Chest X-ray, PA view. Patient: 56 years old, sex F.
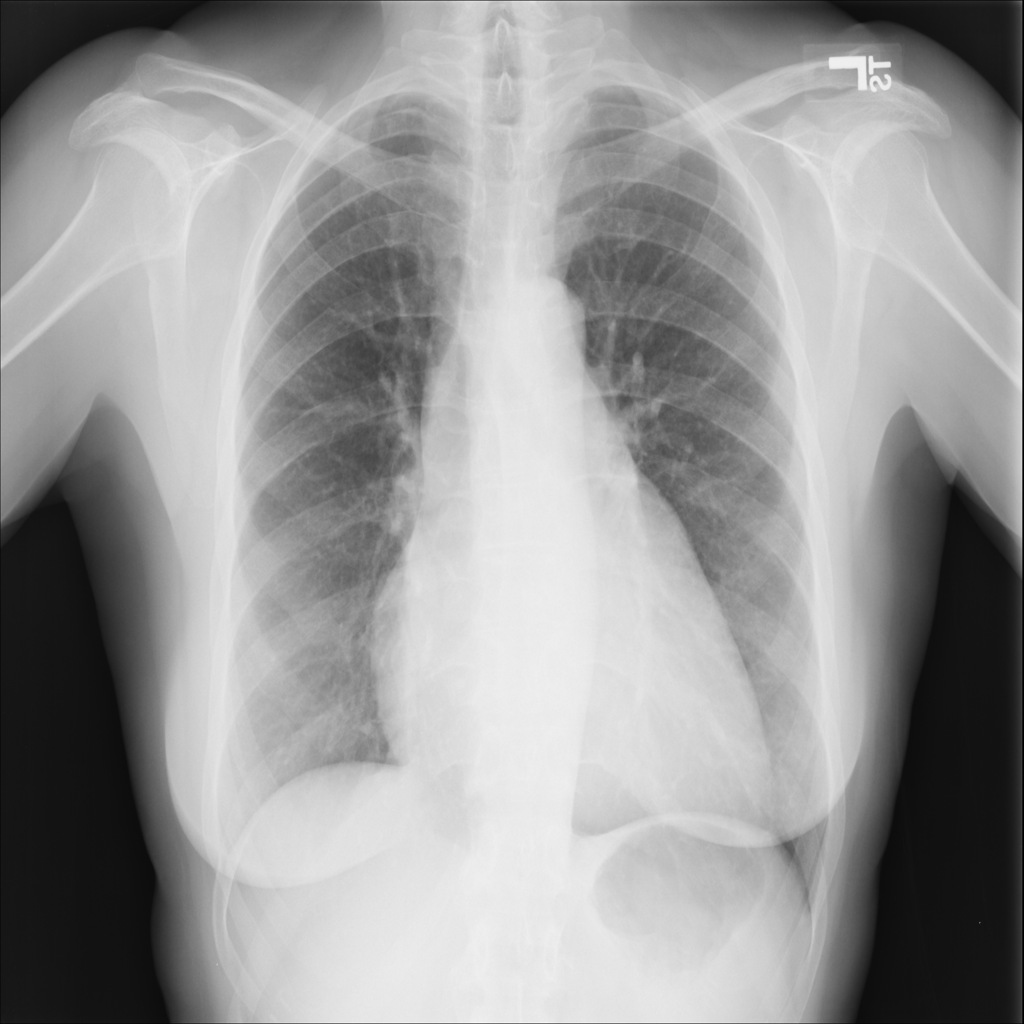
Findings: Cardiomegaly